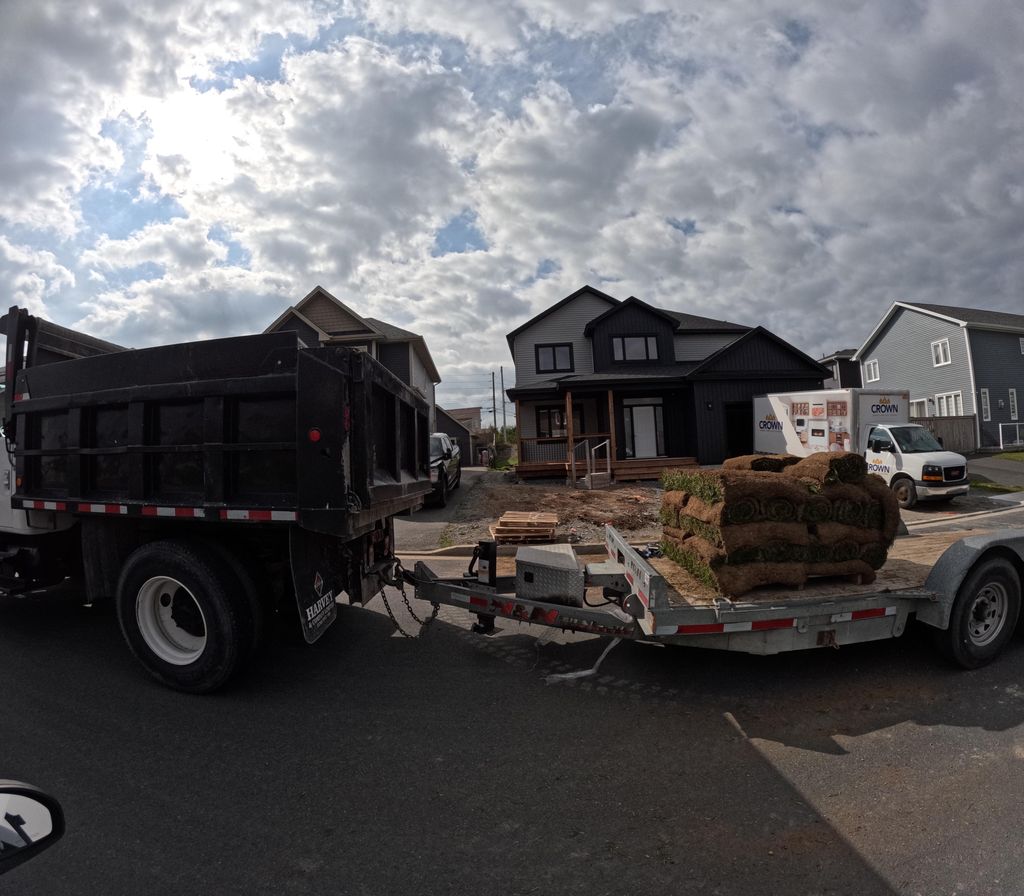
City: st_johns